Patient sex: F
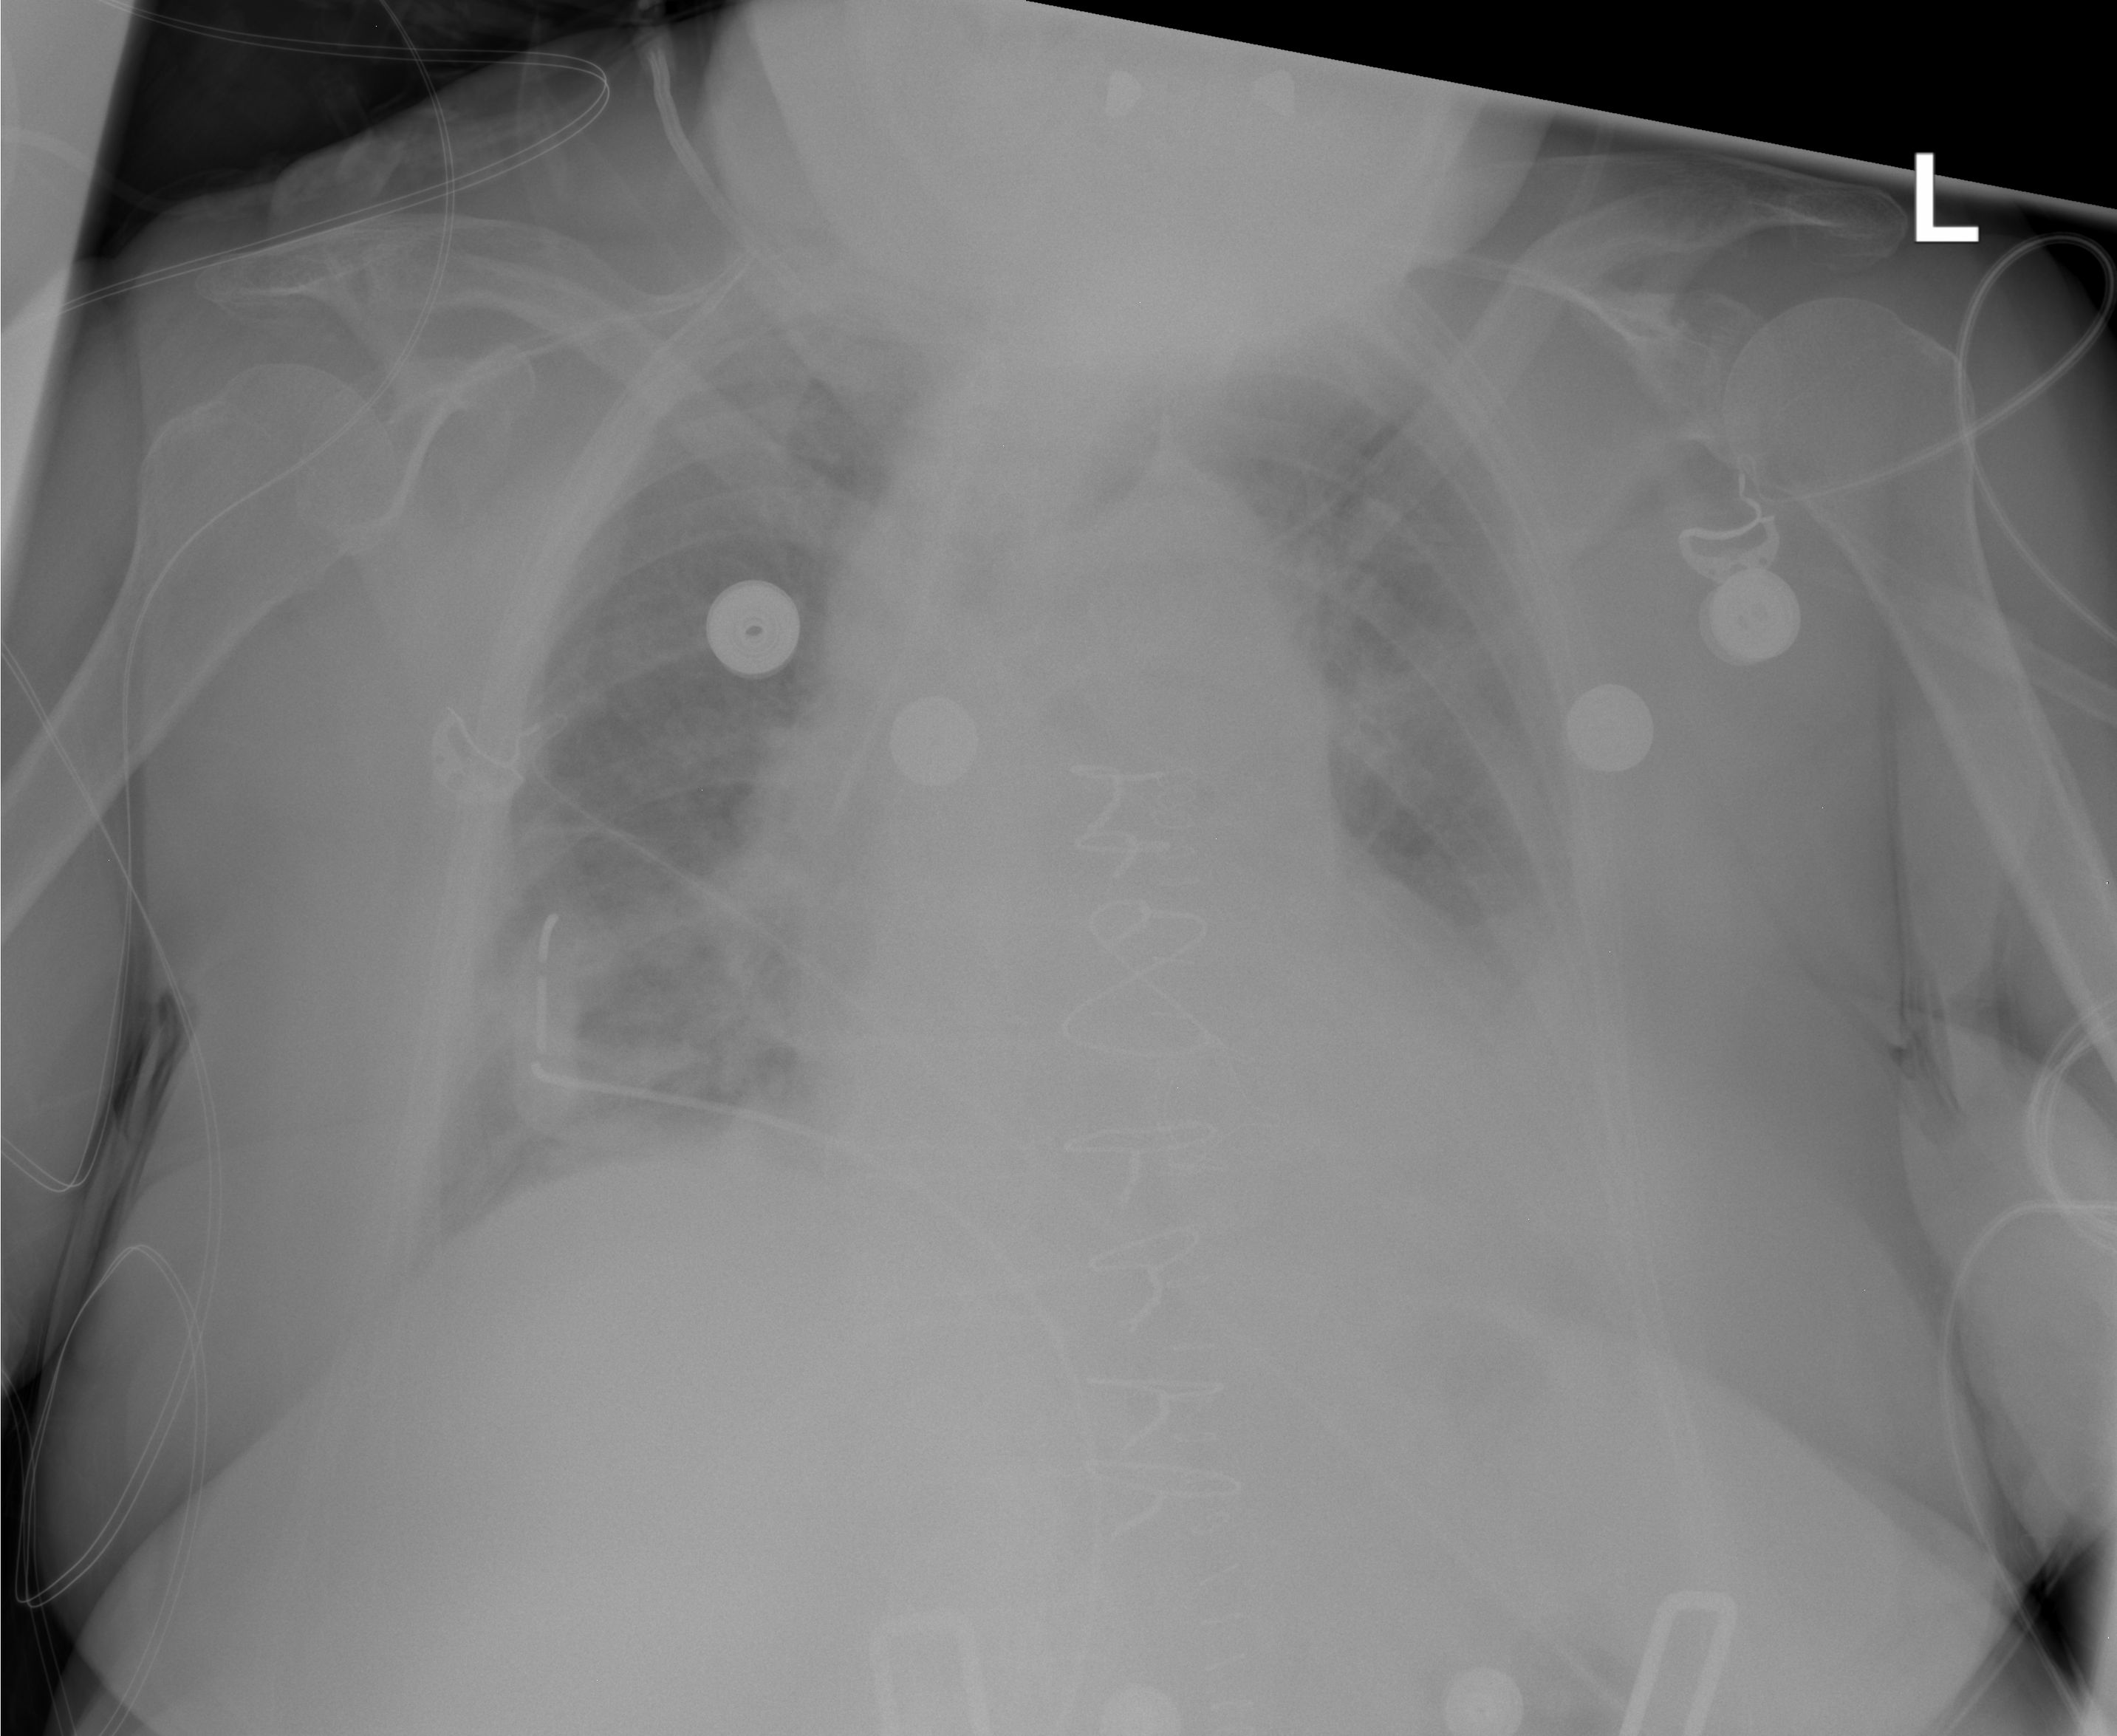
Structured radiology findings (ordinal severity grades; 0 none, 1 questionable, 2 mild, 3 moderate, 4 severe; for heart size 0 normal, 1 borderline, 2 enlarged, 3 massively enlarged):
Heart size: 2
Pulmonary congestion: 2
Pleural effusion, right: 2
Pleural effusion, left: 3
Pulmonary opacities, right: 0
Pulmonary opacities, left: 0
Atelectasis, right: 2
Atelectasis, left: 3